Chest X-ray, PA view. Patient: 36 years old, sex M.
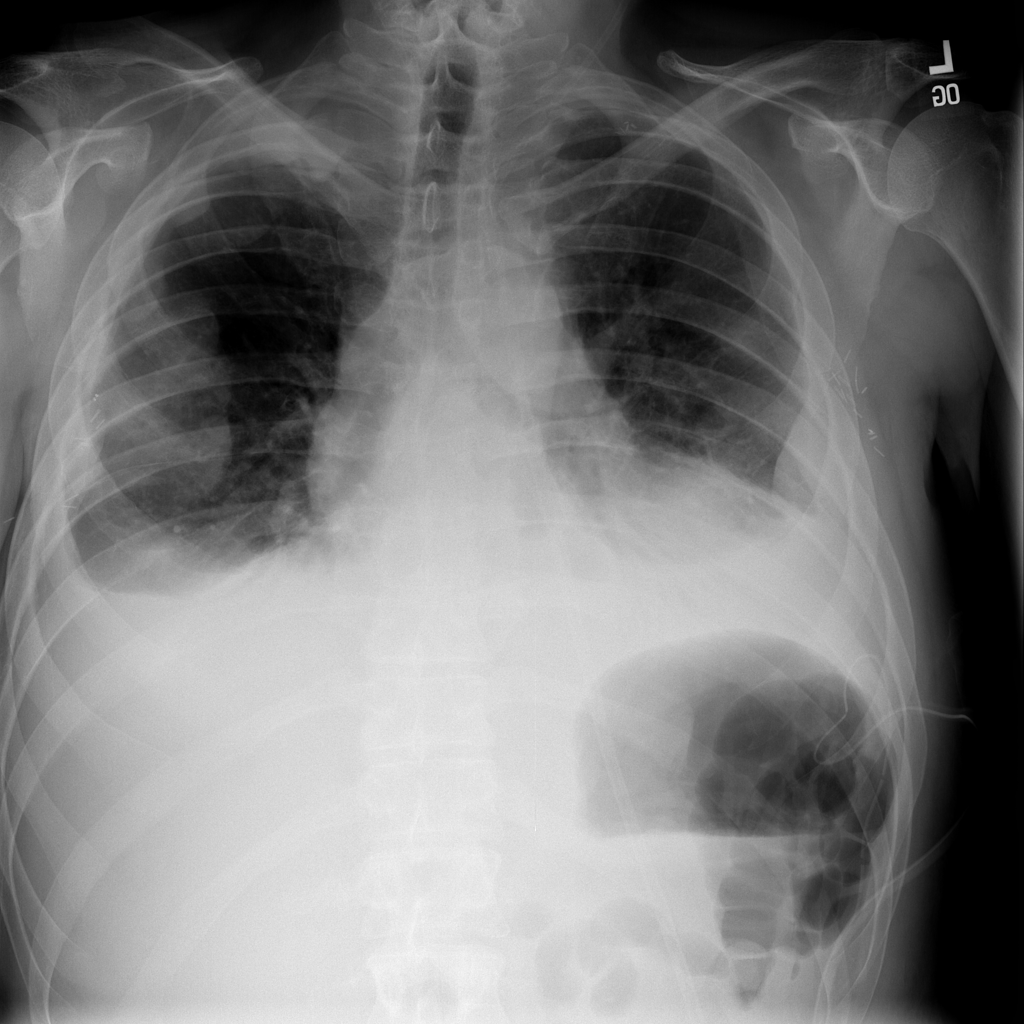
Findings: Mass